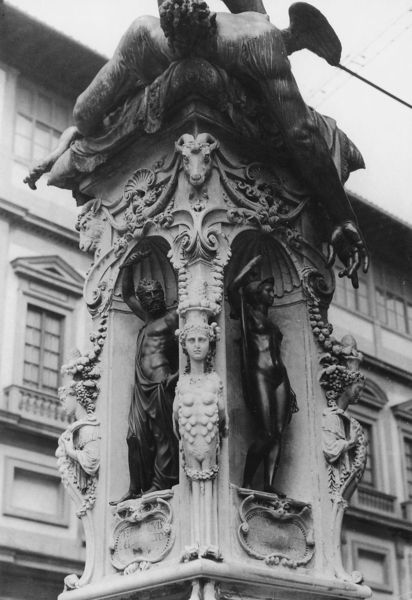
Titel: Perseus
Künstler: Benvenuto Cellini
Standort: Florenz, Piazza della Signoria, Loggia dei Lanzi (EU - I - Toskana)
Schlagwörter: kopf, mann, frau, sockel, stehen, stein, tugend, brunnen, skulptur, figuren, bronze, plastik, sturz, fabelwesen, muschel, artemis, aufsatz, nischen, widder, ephesos, stierhoden, artemis ephesos, nishcen, karyathiden